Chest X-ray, AP view. Patient: 60 years old, sex F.
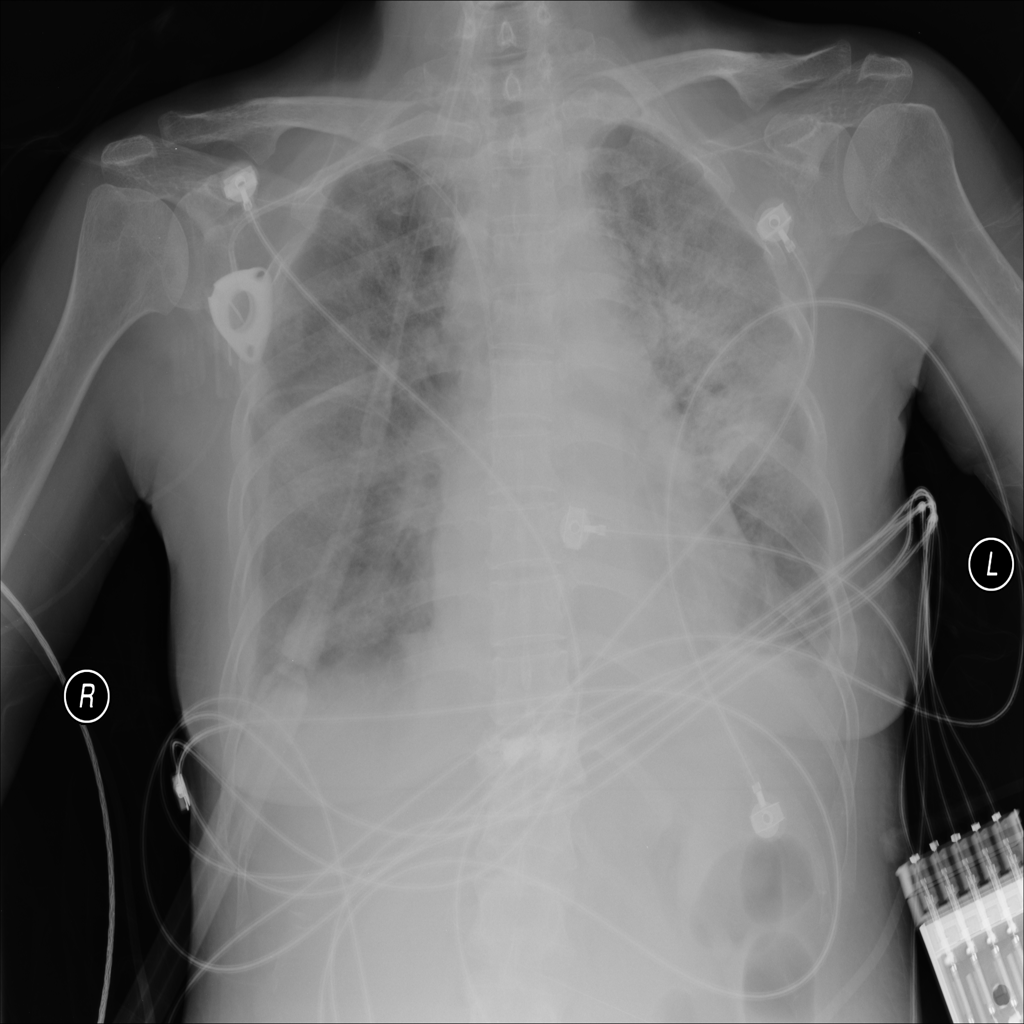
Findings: Edema, Effusion